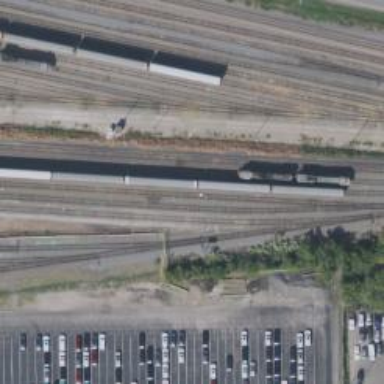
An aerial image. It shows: Railway yard.